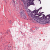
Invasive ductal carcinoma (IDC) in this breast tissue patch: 0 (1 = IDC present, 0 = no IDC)